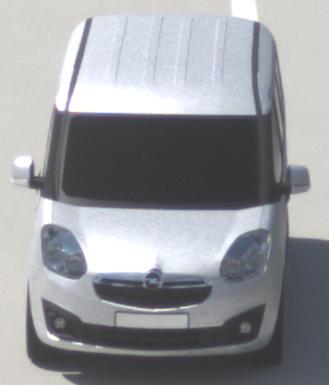
Make: Opel
Model: Combo Combi L1H1 1.4
Detailed model: Combo (D) Combi
Model produced from: 2012/01
Model produced until: 2013/11
Doors: 5
Color: white
Road condition: dry road
Daytime: midday
Contrast: high contrast